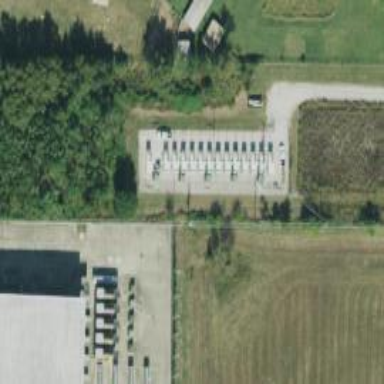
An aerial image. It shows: Generator is pictured.